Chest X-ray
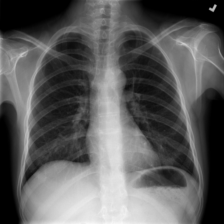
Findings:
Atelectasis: negative
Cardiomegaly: negative
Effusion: negative
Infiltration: negative
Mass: negative
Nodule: negative
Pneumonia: negative
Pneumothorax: negative
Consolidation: negative
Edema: negative
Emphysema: negative
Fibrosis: negative
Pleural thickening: negative
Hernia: negative